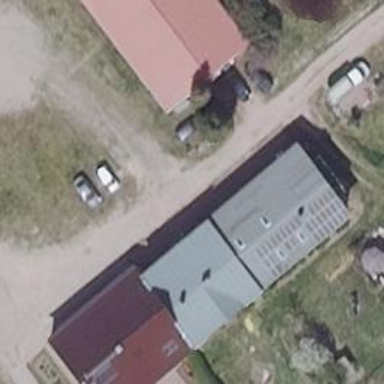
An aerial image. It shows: Kindergarten building.